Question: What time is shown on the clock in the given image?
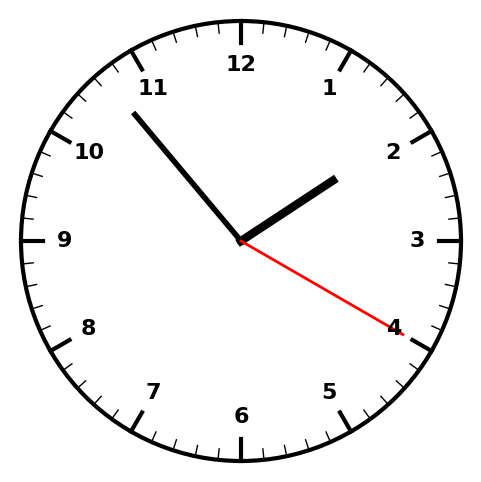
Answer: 01:53:20